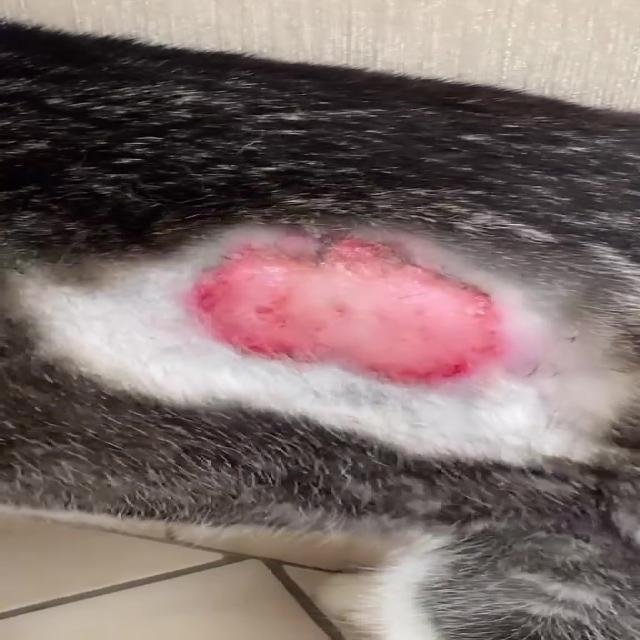
Canine dermatitis — inflammation of the skin presenting with erythema, pruritus, papules, and excoriation. May be allergic, contact, or atopic in origin.